Interaction volume radius: 5 \u00c5
Interaction volume height: 20 \u00c5
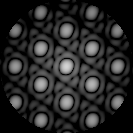
Disorder parameter: 0.00609